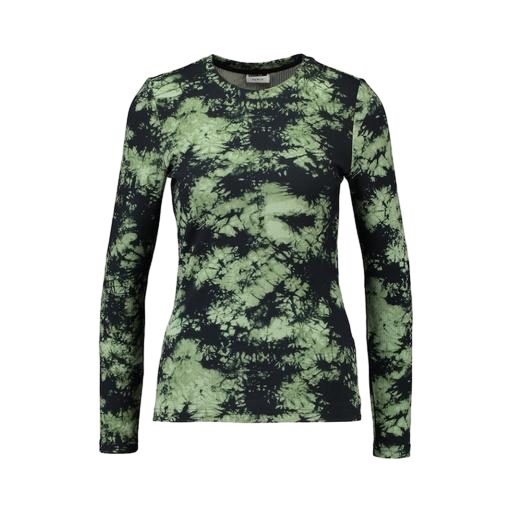
long-sleeve top, green long-sleeve round-neck tee, long-sleeve tee, white background